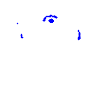
Particle: electron